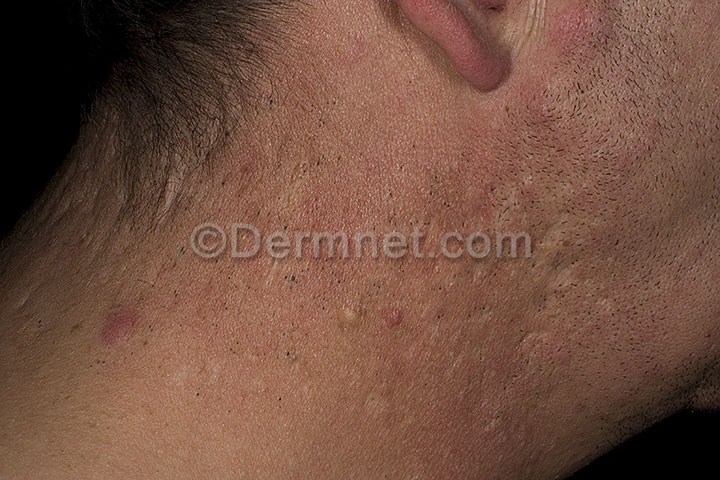
Disease: Acne and Rosacea Photos